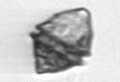
Label: Kryptoperidinium_triquetrum